Field crop: tomato
Growth stage: 1
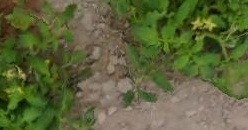
Species: tomato